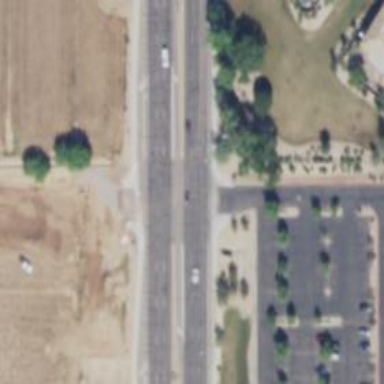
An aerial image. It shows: Secondary link road with asphalt surface.